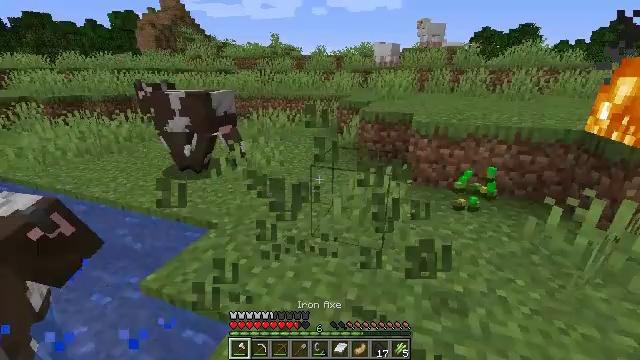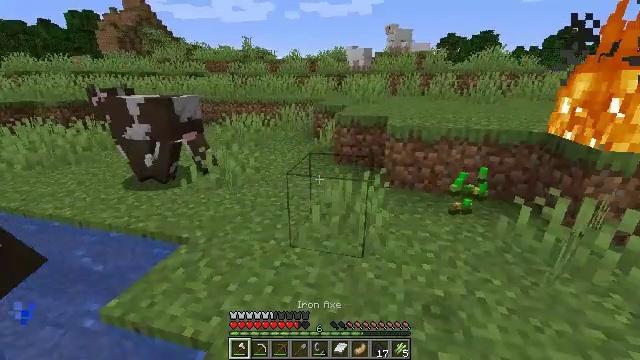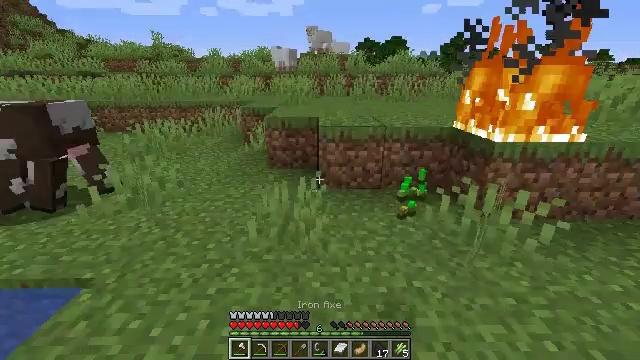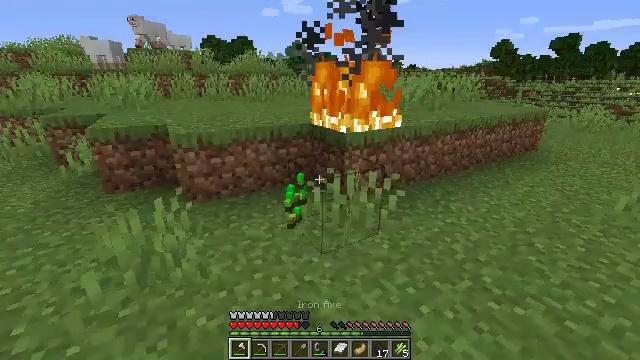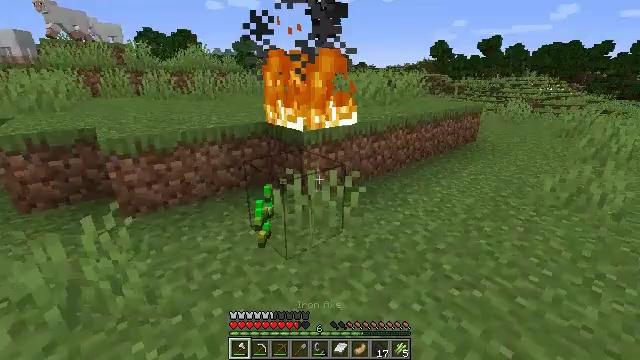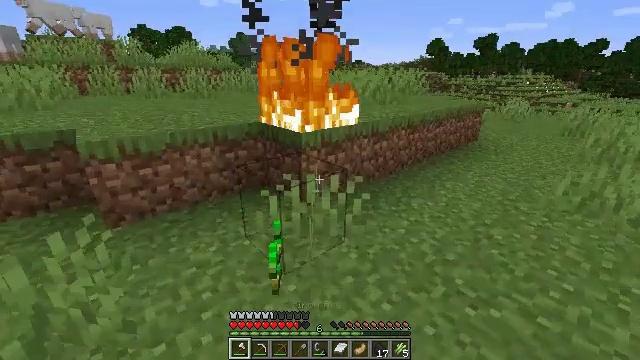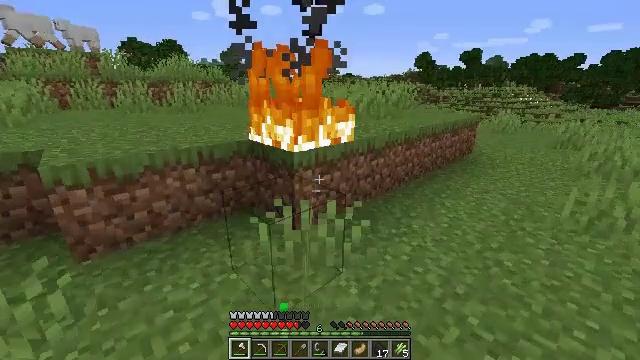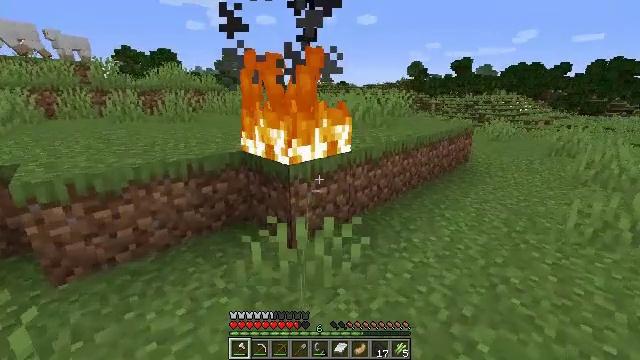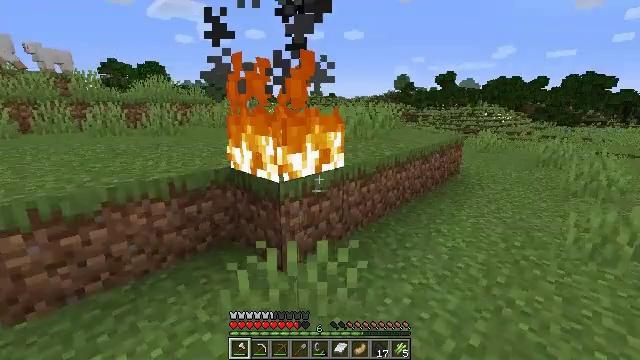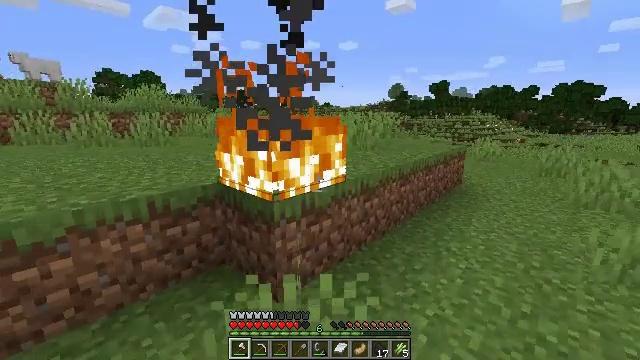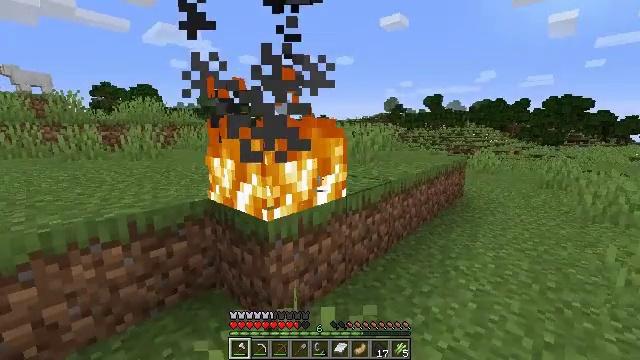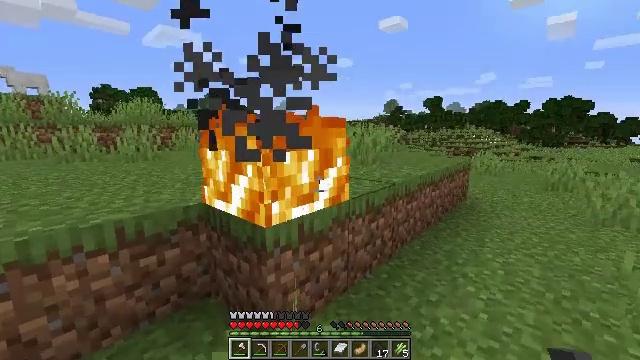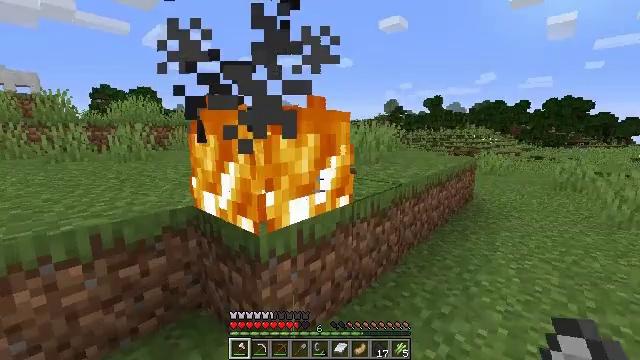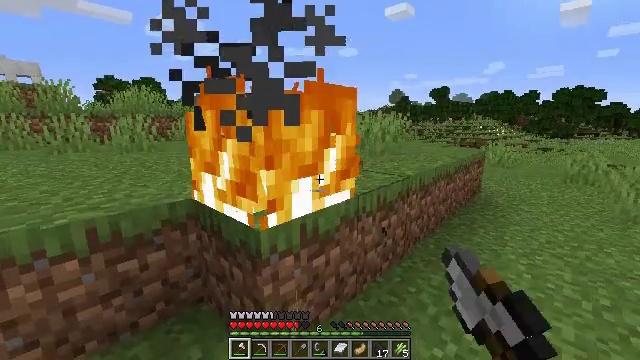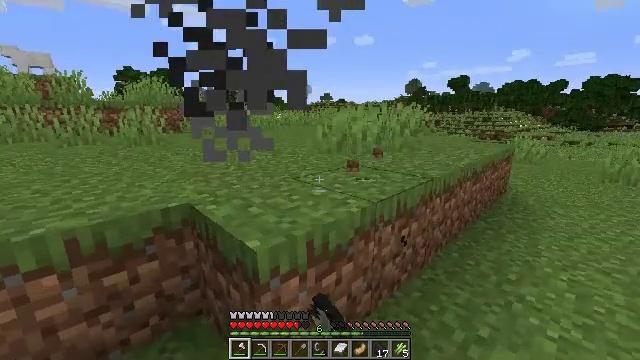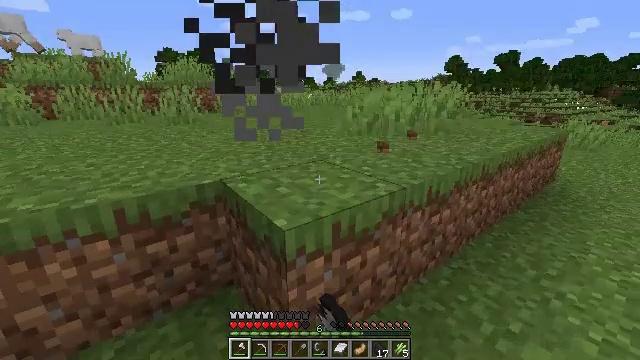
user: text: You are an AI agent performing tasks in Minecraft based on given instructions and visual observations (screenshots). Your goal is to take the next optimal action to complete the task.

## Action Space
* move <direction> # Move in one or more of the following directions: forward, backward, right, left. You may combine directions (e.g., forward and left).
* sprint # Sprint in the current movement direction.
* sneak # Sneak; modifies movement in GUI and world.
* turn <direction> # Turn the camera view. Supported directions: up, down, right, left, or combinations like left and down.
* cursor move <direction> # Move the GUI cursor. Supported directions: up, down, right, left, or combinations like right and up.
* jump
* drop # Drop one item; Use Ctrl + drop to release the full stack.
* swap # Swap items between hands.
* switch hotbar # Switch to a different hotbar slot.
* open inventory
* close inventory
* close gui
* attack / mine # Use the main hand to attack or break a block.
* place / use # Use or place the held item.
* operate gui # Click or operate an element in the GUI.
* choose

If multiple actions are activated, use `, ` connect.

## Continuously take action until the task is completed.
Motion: motion action
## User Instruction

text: Extinguish the fire.
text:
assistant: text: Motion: move forward, turn right
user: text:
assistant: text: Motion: move forward, turn right
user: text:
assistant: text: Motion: move forward, turn right
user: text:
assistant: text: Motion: move forward, turn right
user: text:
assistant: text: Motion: move forward
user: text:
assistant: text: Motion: move forward, turn right and up
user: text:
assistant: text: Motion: move forward, turn right and up
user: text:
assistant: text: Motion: move forward, turn right and up
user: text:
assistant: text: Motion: move forward, turn up
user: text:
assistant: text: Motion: move forward, turn up
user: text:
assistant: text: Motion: move forward
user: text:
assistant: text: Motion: move forward, attack / mine
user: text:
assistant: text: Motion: move forward, turn down, attack / mine
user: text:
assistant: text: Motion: turn left and down, attack / mine
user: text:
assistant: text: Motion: turn left and down
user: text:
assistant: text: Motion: turn left and down
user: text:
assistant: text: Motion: turn left and down
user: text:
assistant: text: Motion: move forward, turn left
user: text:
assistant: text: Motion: no_op